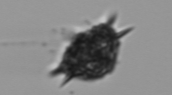
Label: Dictyocha